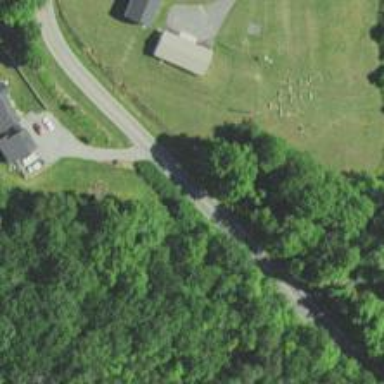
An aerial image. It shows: Culvert tunnel.